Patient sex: F
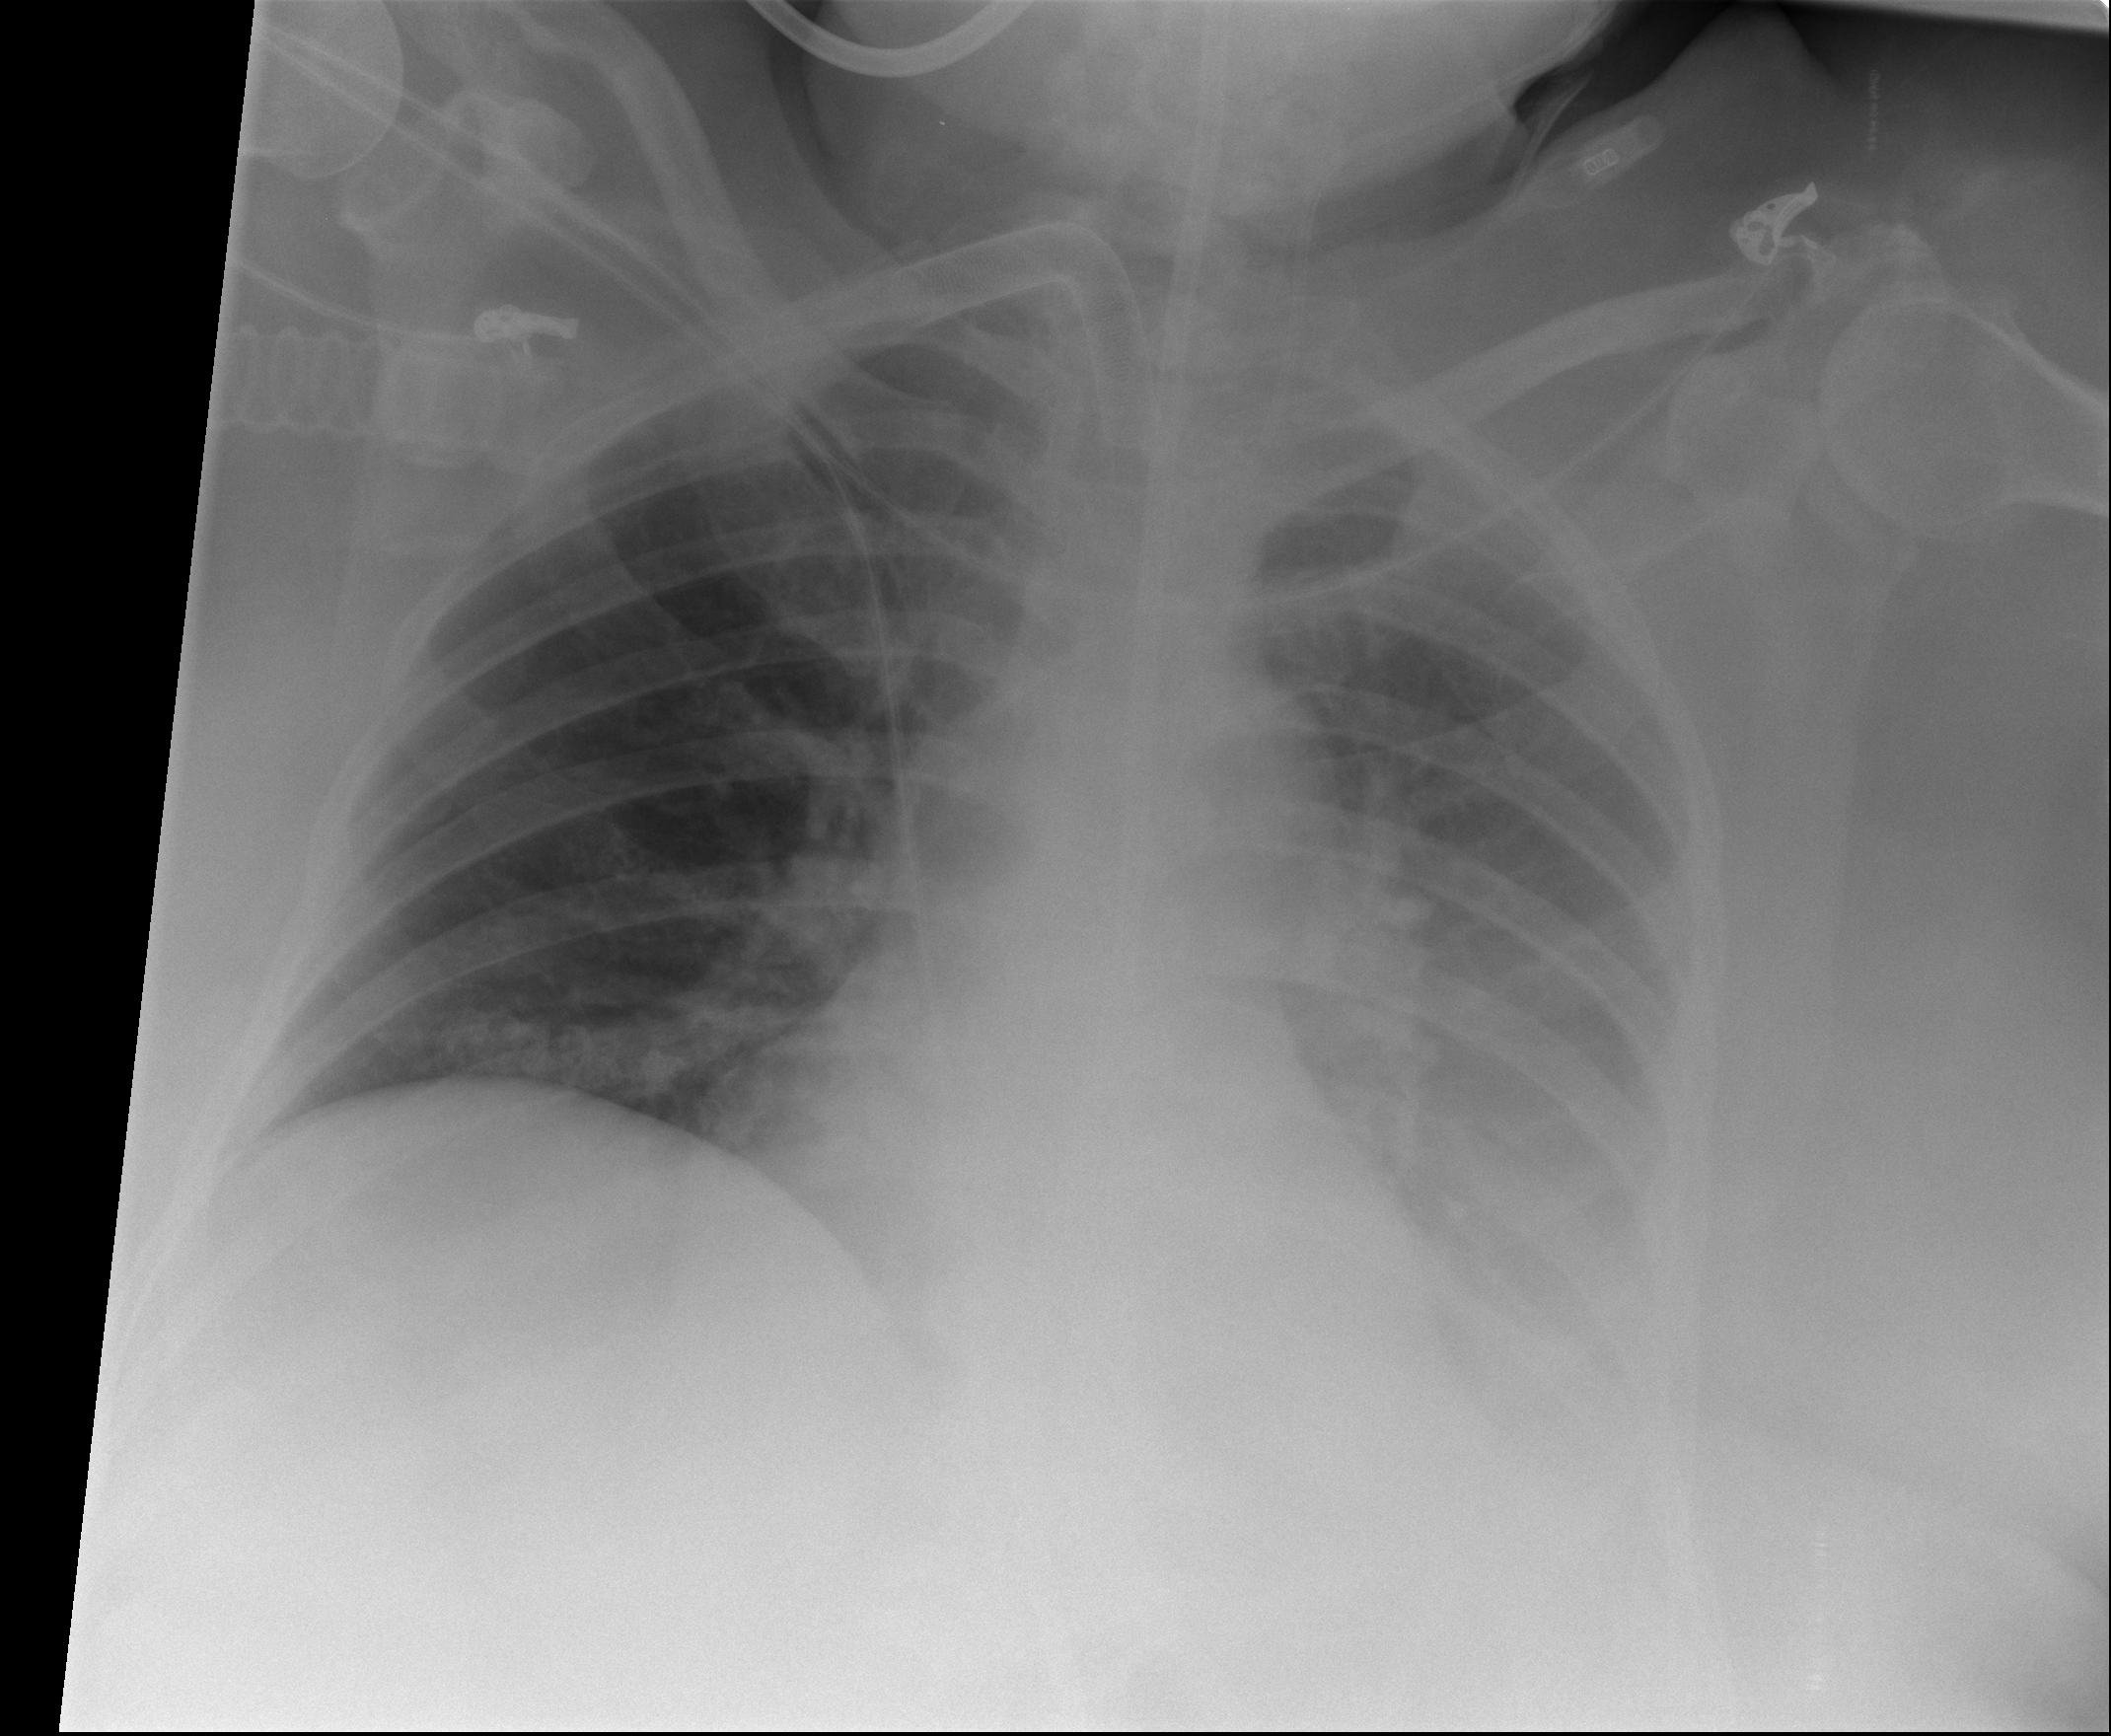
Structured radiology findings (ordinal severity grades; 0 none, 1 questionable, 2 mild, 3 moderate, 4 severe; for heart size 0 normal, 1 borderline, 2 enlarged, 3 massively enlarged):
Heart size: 0
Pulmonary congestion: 0
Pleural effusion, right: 0
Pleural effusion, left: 2
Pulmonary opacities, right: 0
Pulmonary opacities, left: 0
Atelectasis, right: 0
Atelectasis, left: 2